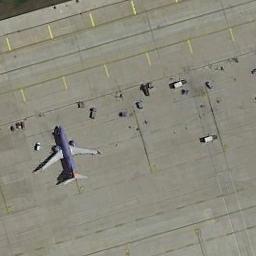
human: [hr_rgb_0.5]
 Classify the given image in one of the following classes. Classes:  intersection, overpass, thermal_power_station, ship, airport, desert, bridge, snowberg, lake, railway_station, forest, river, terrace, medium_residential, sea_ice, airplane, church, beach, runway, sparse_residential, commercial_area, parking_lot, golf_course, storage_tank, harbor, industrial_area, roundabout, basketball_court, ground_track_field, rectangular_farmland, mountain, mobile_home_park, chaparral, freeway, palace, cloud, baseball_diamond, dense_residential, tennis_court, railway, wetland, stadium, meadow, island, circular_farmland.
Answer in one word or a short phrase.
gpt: airplane